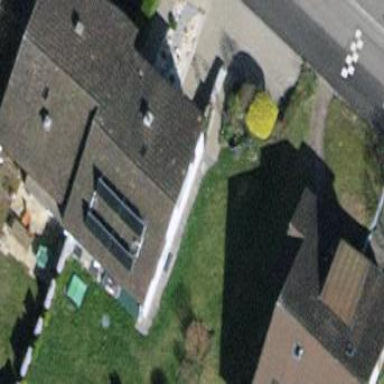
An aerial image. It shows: Building with tile roof.